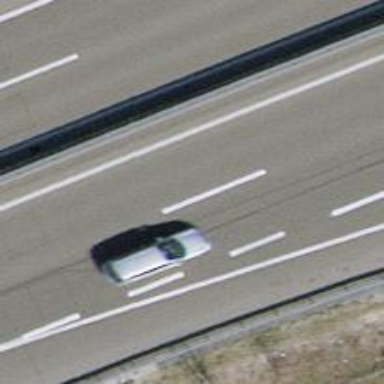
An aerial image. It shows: Asphalt motorway.